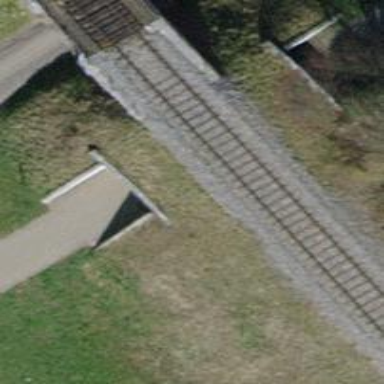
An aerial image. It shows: Single-track railway bridge.